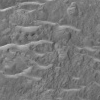
Atmospheric dust classification: not_dusty